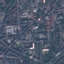
Land use / land cover class: Residential